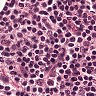
Metastatic tissue present: no